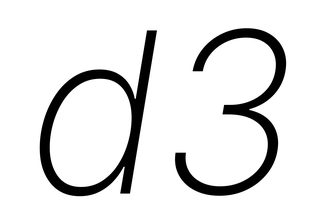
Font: Inter-Italic_ExtraLight_Italic